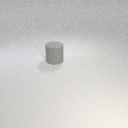
large gray rubber cylinder